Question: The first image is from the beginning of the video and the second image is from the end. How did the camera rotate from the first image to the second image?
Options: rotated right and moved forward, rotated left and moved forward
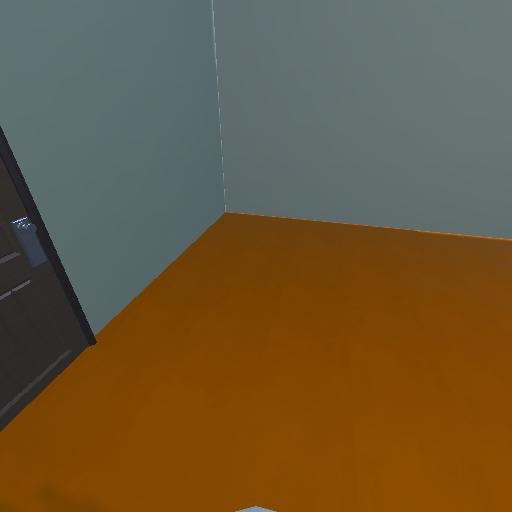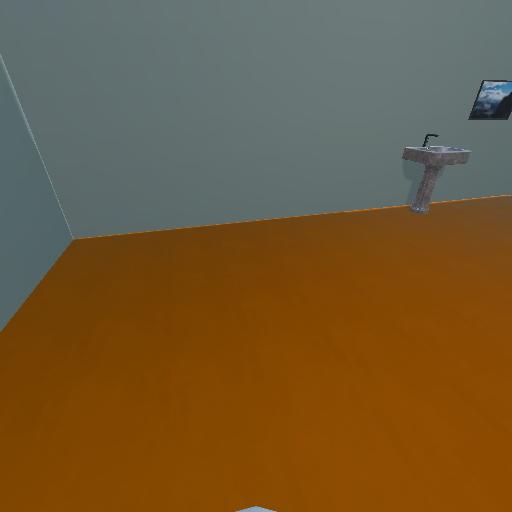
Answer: rotated right and moved forward